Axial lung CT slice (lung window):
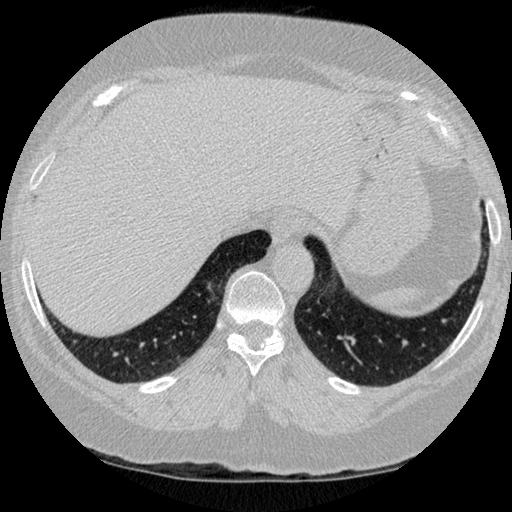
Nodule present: no